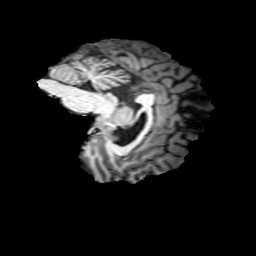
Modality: T1w
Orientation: sagittal
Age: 36
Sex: female
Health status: ill